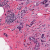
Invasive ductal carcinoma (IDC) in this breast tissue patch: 0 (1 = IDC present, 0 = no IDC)